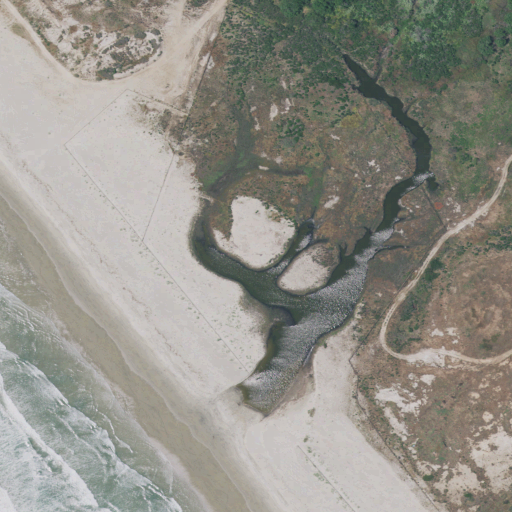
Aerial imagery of valley in California named Aliso Canyon containing barren land, low intensity development, open water, medium intensity development, grassland, herbaceous wetlands, open development, woody wetlands, and high intensity development